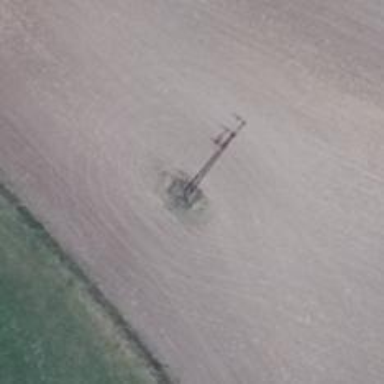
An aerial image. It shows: Power pole.